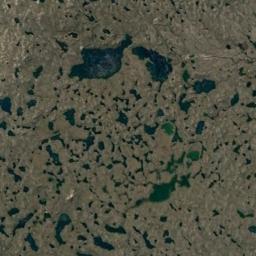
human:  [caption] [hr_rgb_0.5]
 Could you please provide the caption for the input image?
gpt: This wetland is totally covered with vegetation .

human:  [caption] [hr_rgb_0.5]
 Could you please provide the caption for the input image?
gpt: There is a large area of ​​dense brown bare land in a lake in a wetland .

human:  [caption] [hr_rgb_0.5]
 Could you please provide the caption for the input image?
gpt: There are many different shapes and sizes of water around the wetlands .

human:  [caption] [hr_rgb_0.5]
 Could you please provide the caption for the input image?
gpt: The wetland consists of dry and green plants and water .

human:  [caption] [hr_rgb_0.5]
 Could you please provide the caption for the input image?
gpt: There are much bare land and many water areas on the wetland .